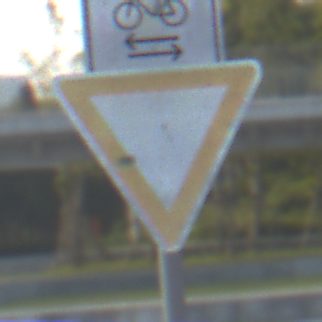
Verkehrszeichen: VorfahrtGewaehren
Zusatzzeichen oben: RichtungsangabeDurchPfeile9
Umgebung: Outdoor, Urban
Tageszeit: SunriseSunset
Wetter: Clear
Licht: Natural
Jahreszeit: NotSpecified
Kontrast: MediumContrast